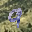
Label: 9